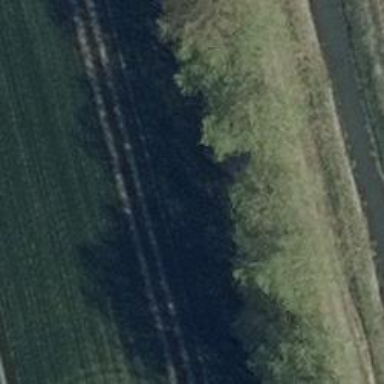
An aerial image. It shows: Row of deciduous broadleaved trees.